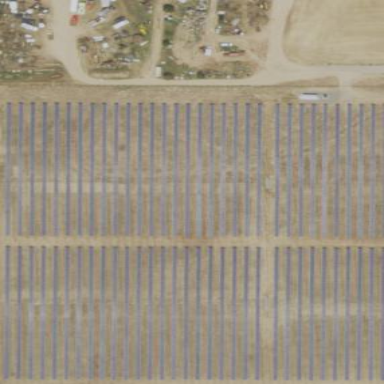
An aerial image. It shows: Solar power plant utilizing photovoltaic technology.